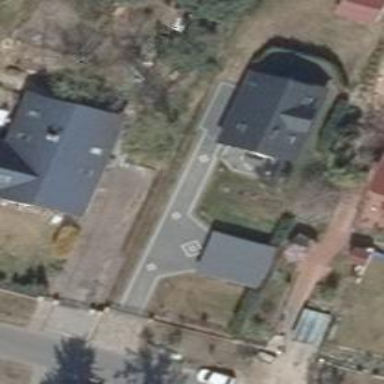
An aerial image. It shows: Driveway.